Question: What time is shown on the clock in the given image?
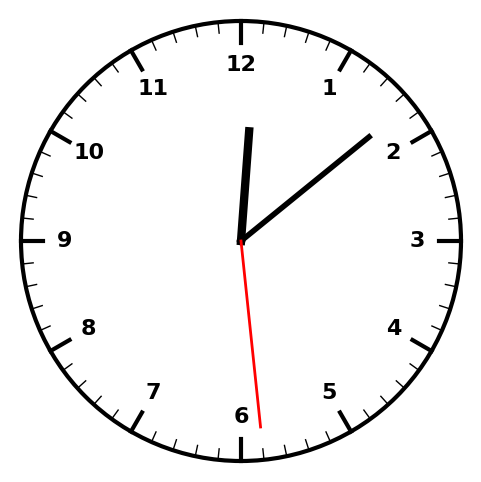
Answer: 12:08:29